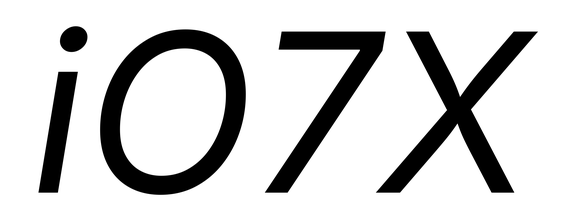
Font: Inter-Italic_Italic